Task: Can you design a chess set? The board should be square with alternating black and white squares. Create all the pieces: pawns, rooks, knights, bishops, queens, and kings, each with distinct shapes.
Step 2887:
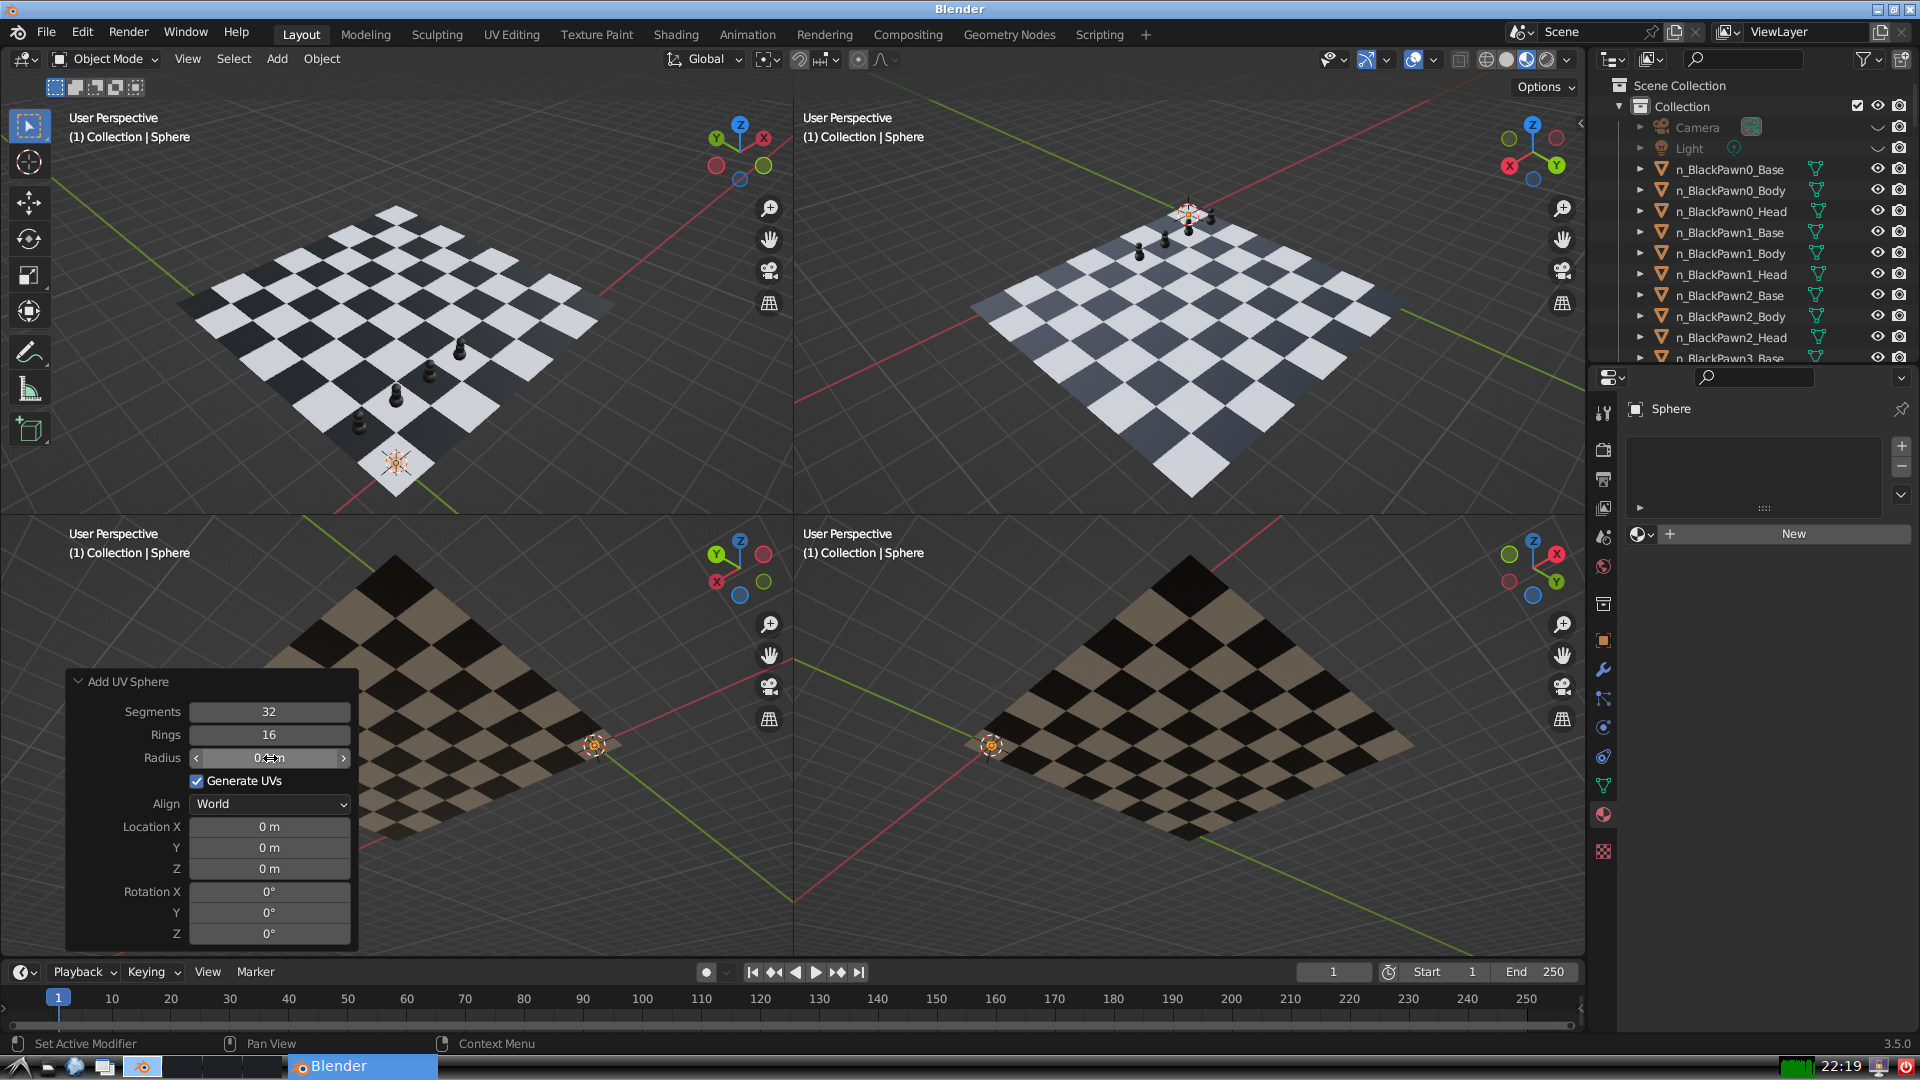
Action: click: no